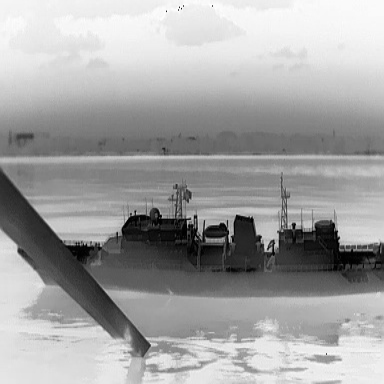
There is a warship in the infrared image.